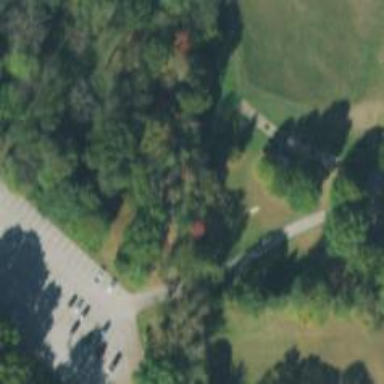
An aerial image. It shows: Disc golf tee area.